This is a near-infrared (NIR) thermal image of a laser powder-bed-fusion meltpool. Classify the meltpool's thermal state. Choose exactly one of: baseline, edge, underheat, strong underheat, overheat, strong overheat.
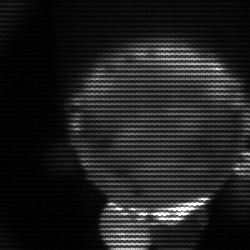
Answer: edge